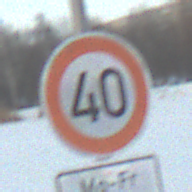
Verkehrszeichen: Geschwindigkeit40
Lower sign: ZeitangabenMitBeschraenkungAufWochentage2
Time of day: SunriseSunset
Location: Outdoor (Nature)
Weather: PartlyCloudy
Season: NotSpecified
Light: Natural